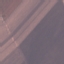
Land use / land cover: AnnualCrop